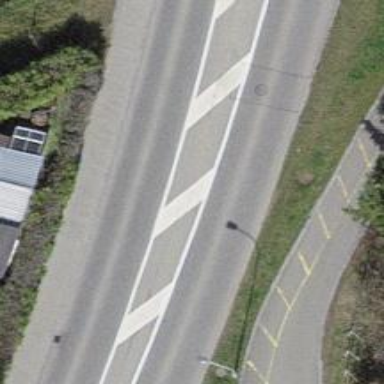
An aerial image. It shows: Secondary road with asphalt surface and sidewalk on the left.